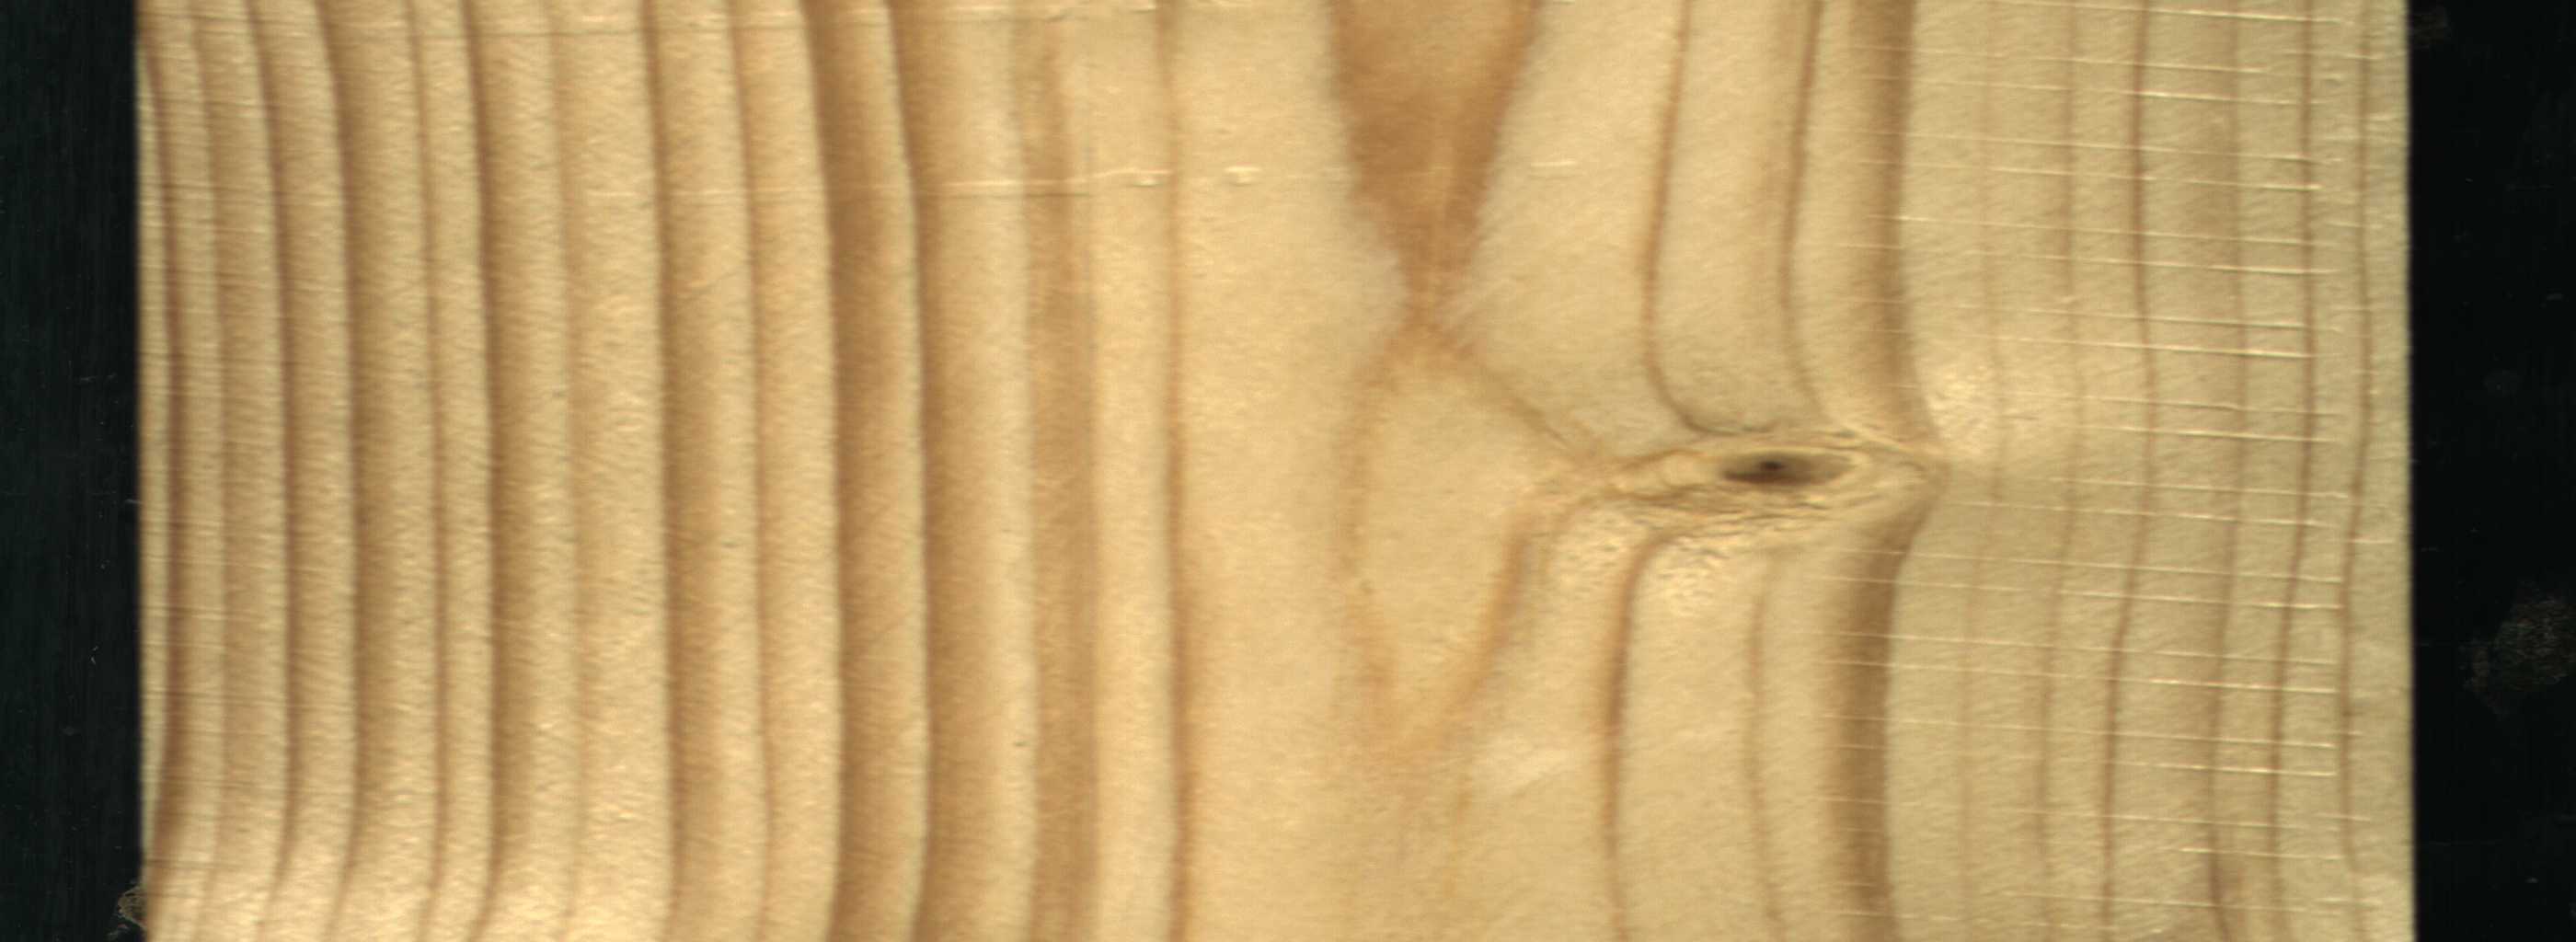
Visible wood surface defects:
Live_Knot